Question: I am (still) learning C# - and I thought I understood the difference between '&' & '&&' as well as '|' & '||'...
However, after just reading another guide, it is clear I don't get it.
I wrote a little truth table and as I thought, they return the same. From what I have read, using double symbols sounds like a superior solution, but I am a little confused on the difference and was wondering if anyone could please explain/give an example why/when you would use one instead of the other - I tried reading the MSDN example, but it left me more confused than when I started!

(And, if anyone can come up with a better title, feel free to change it... very awkward to write one!)
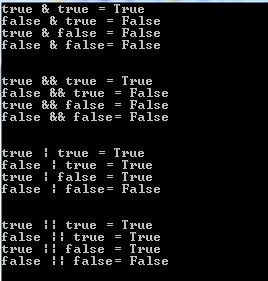
Answer: & can be used in two different ways: bitwise "and" and logical "and"
The difference between logical & and && is only that in case you use &, the second expression is also evaluated, even if the first expression was already false. This may (for example) be interesting if you want to initialize two variables in the loop:
'''
if ((first = (i == 7)) & (second = (j == 10))) { //do something }
'''
if you use this syntax, first and second will always have a value, if you use
'''
if ((first = (i == 7)) && (second = (j == 10))) { //do something }
'''
it may be that only first has a value after the evaluation.
It is the same for | and ||: In case you use |, both of the expressions are always evaluated, if you use || it may be that only the first expression is evaluated, which would be the case if the first expression is true.
In contrast, in other applications && can be the better choice. If myNumber is of type 'int?', you could have something like
'''
if (myNumber != null && myNumber.Value == 7)
'''
and this would only evaluate 'myNumber != null' at first, and it would only evaluate the second expression, if the null check was okay.
'''
if (myNumber != null & myNumber.Value == 7)
'''
would finish with a NullPointerException during the evaluation of the second expression, if myNumber was null. Therefore, you would use && in this context.